Question: Have table
'''
CREATE TABLE IF NOT EXISTS 'test'.'stat' (
'id' INT(11) NOT NULL AUTO_INCREMENT,
'user_id' INT(11) NULL DEFAULT NULL,
'tarif_id' INT(11) NULL DEFAULT NULL,
'in' INT(11) NULL DEFAULT NULL,
'out' INT(11) NULL DEFAULT NULL,
'time' INT(11) NOT NULL,
'date' DATETIME NOT NULL,
'next_date' DATETIME NULL DEFAULT NULL,
PRIMARY KEY ('id'))
ENGINE = InnoDB
'''
Example of data:

Have next problem. How to write update query for fill 'next_date' where 'next_date'='date' of next row this user('user_id')
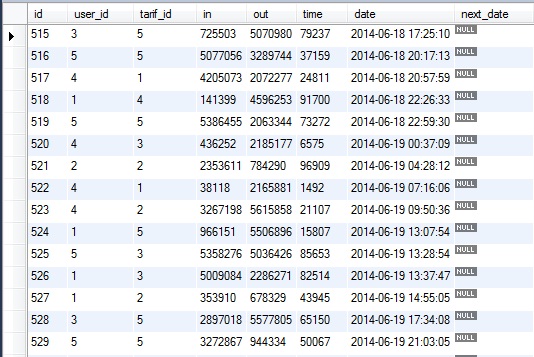
Answer: Here is a way to do it by joining the same table
'''
update stat t1
join
(
select
id,date,user_id
from stat
)t2
on t2.user_id = t1.user_id
AND t2.id > t1.id
set t1.next_date = t2.date ;
'''
<URL>